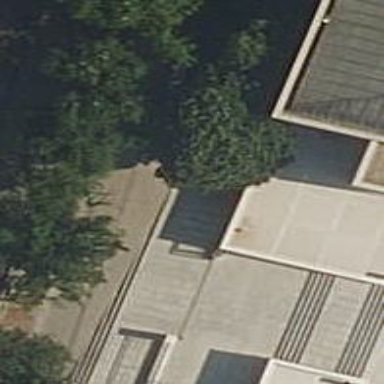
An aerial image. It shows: Entrance with barrier.